Question: I have a table

I want to grab only the customer where the status = 1 for all rows. so in this example it would only grab John since Bob has status=2 for one record.
I would like to do this in linq c#. Do I need to group it first for all customers? and then have another query to check if it doesn't contain <> 2 then print it?
what would be the right way?
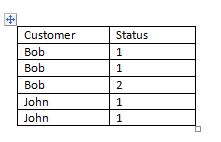
Answer: you were right on. Given:
'''
class Customer
{
public string Name { get; set; }
public int Status { get; set; }
}
'''
you'll want:
'''
var names = customers.GroupBy(c => c.Name)
.Where(c => c.All(cc => cc.Status == 1))
.Select(c => c.Key)
.ToList();
'''
1. Group By Name
2. Grab items where all Status = 1
3. Select the Names of the result